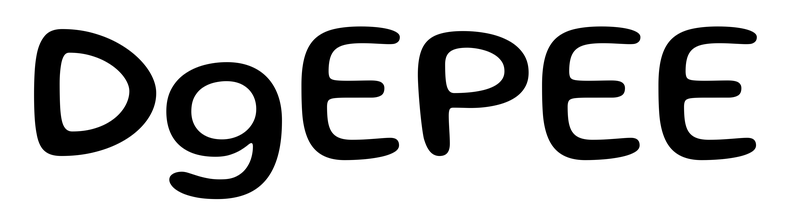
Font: Gluten_Regular